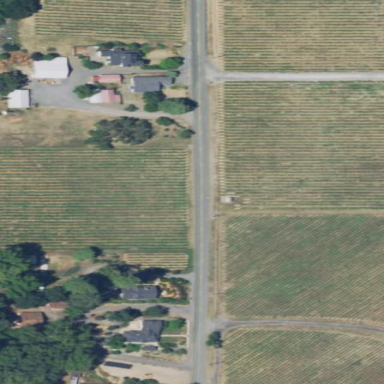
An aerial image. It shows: Vineyard where grapes are grown.